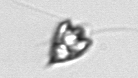
Label: Pyramimonas_longicauda